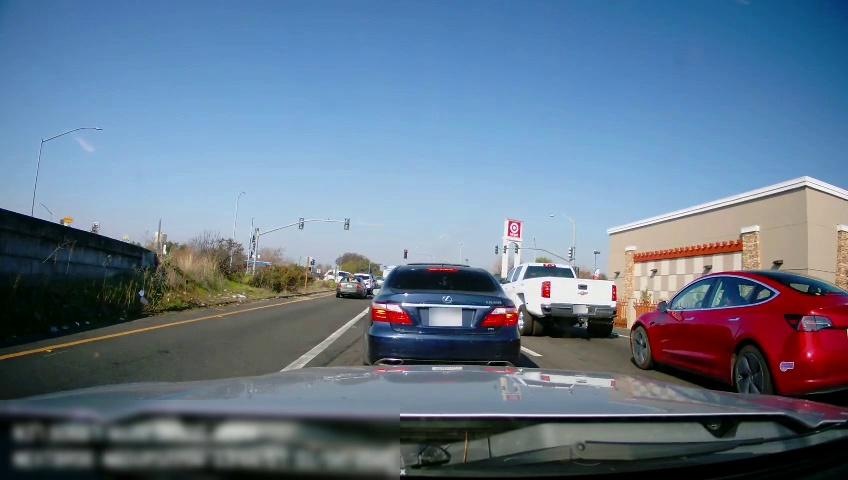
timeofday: Day
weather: Sunny
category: Drivable Space
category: Vehicles | Bus
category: Vehicles | SUV
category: Vehicles | SUV
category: Vehicles | Car
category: Vehicles | Truck
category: Vehicles | Car
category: Vehicles | Car
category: Lanes | Alternate Lane
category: Lanes | Current Lane
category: Lanes | Current Lane
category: Lanes | Alternate Lane
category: Traffic | Lights
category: Traffic | Lights
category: Traffic | Lights
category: Traffic | Lights
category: Traffic | Lights
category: Traffic | Lights
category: Traffic | Lights